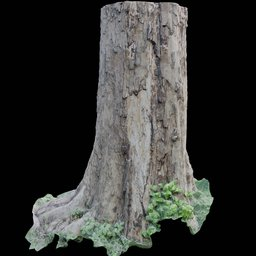
Label: nature